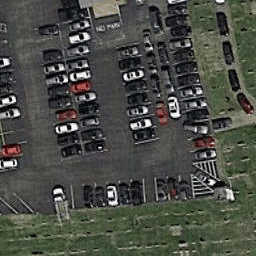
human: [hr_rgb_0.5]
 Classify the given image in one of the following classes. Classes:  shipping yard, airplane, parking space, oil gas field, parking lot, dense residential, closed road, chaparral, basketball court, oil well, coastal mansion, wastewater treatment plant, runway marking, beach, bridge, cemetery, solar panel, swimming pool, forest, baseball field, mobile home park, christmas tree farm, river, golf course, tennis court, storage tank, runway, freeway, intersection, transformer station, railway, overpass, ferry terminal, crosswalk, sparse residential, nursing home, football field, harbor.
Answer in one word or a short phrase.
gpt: parking lot